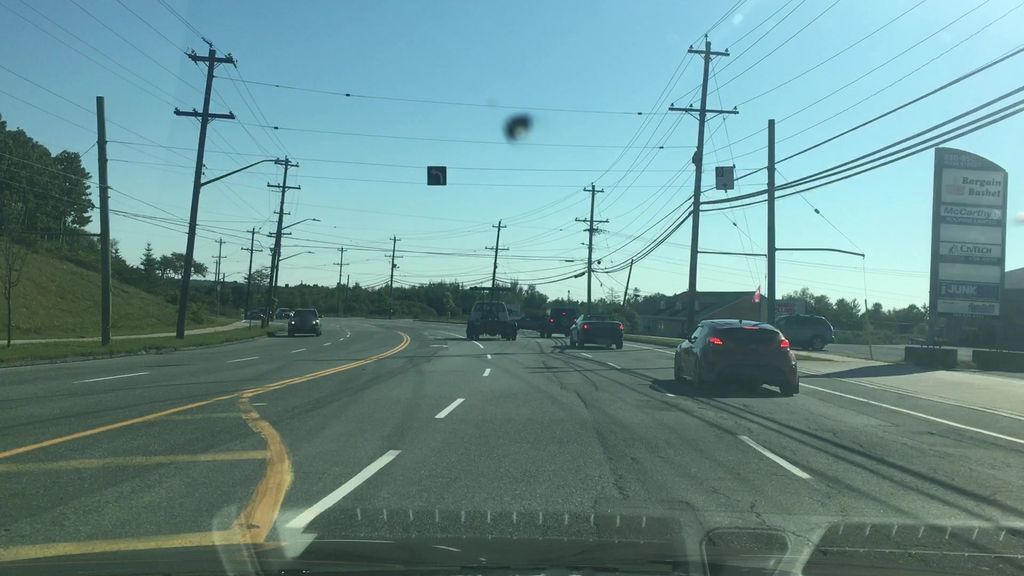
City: halifax